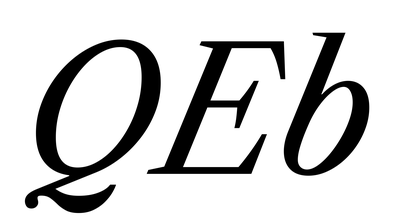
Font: LibreCaslonText-Italic_Italic